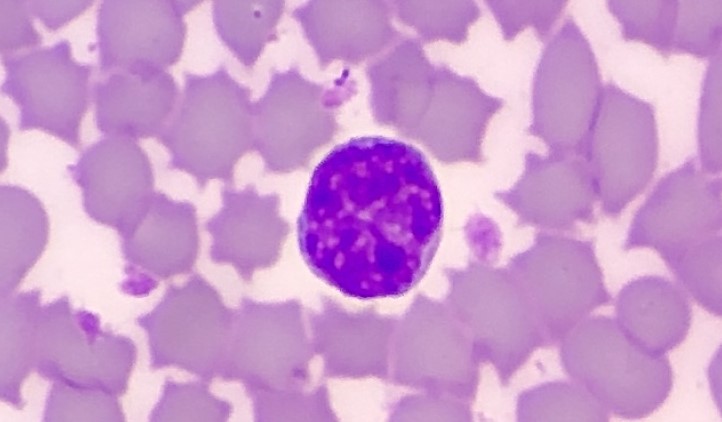
White blood cell type: Lymphocyte